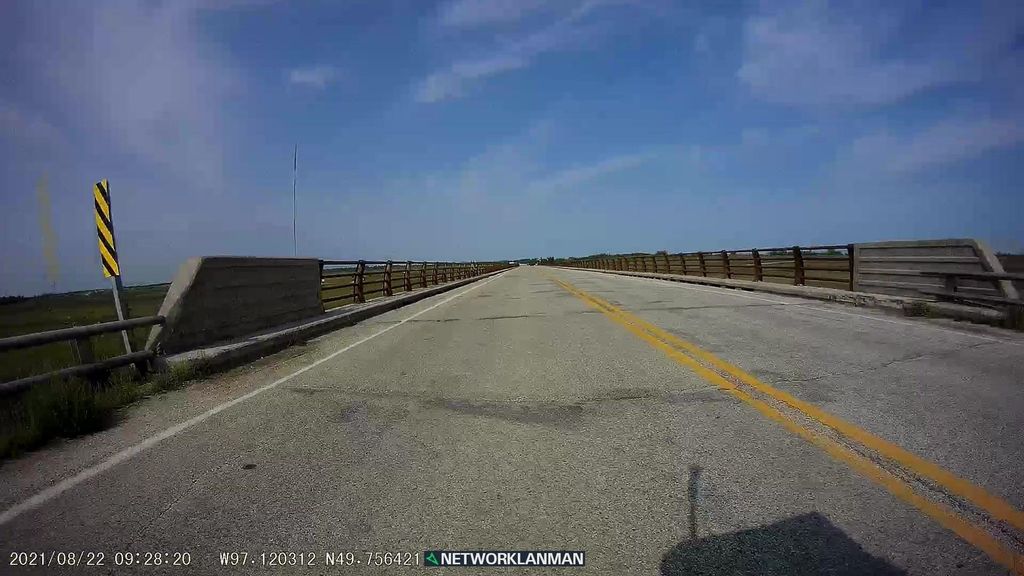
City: winnipeg